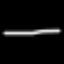
Label: line